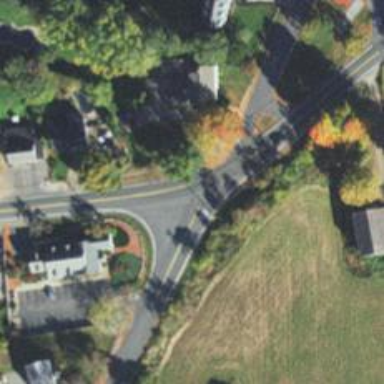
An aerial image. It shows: Junction.